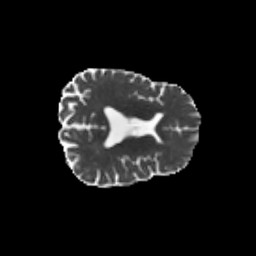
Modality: MD
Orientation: axial
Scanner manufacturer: siemens
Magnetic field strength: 3 T
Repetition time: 8.8 s
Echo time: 0.085 s